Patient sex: M
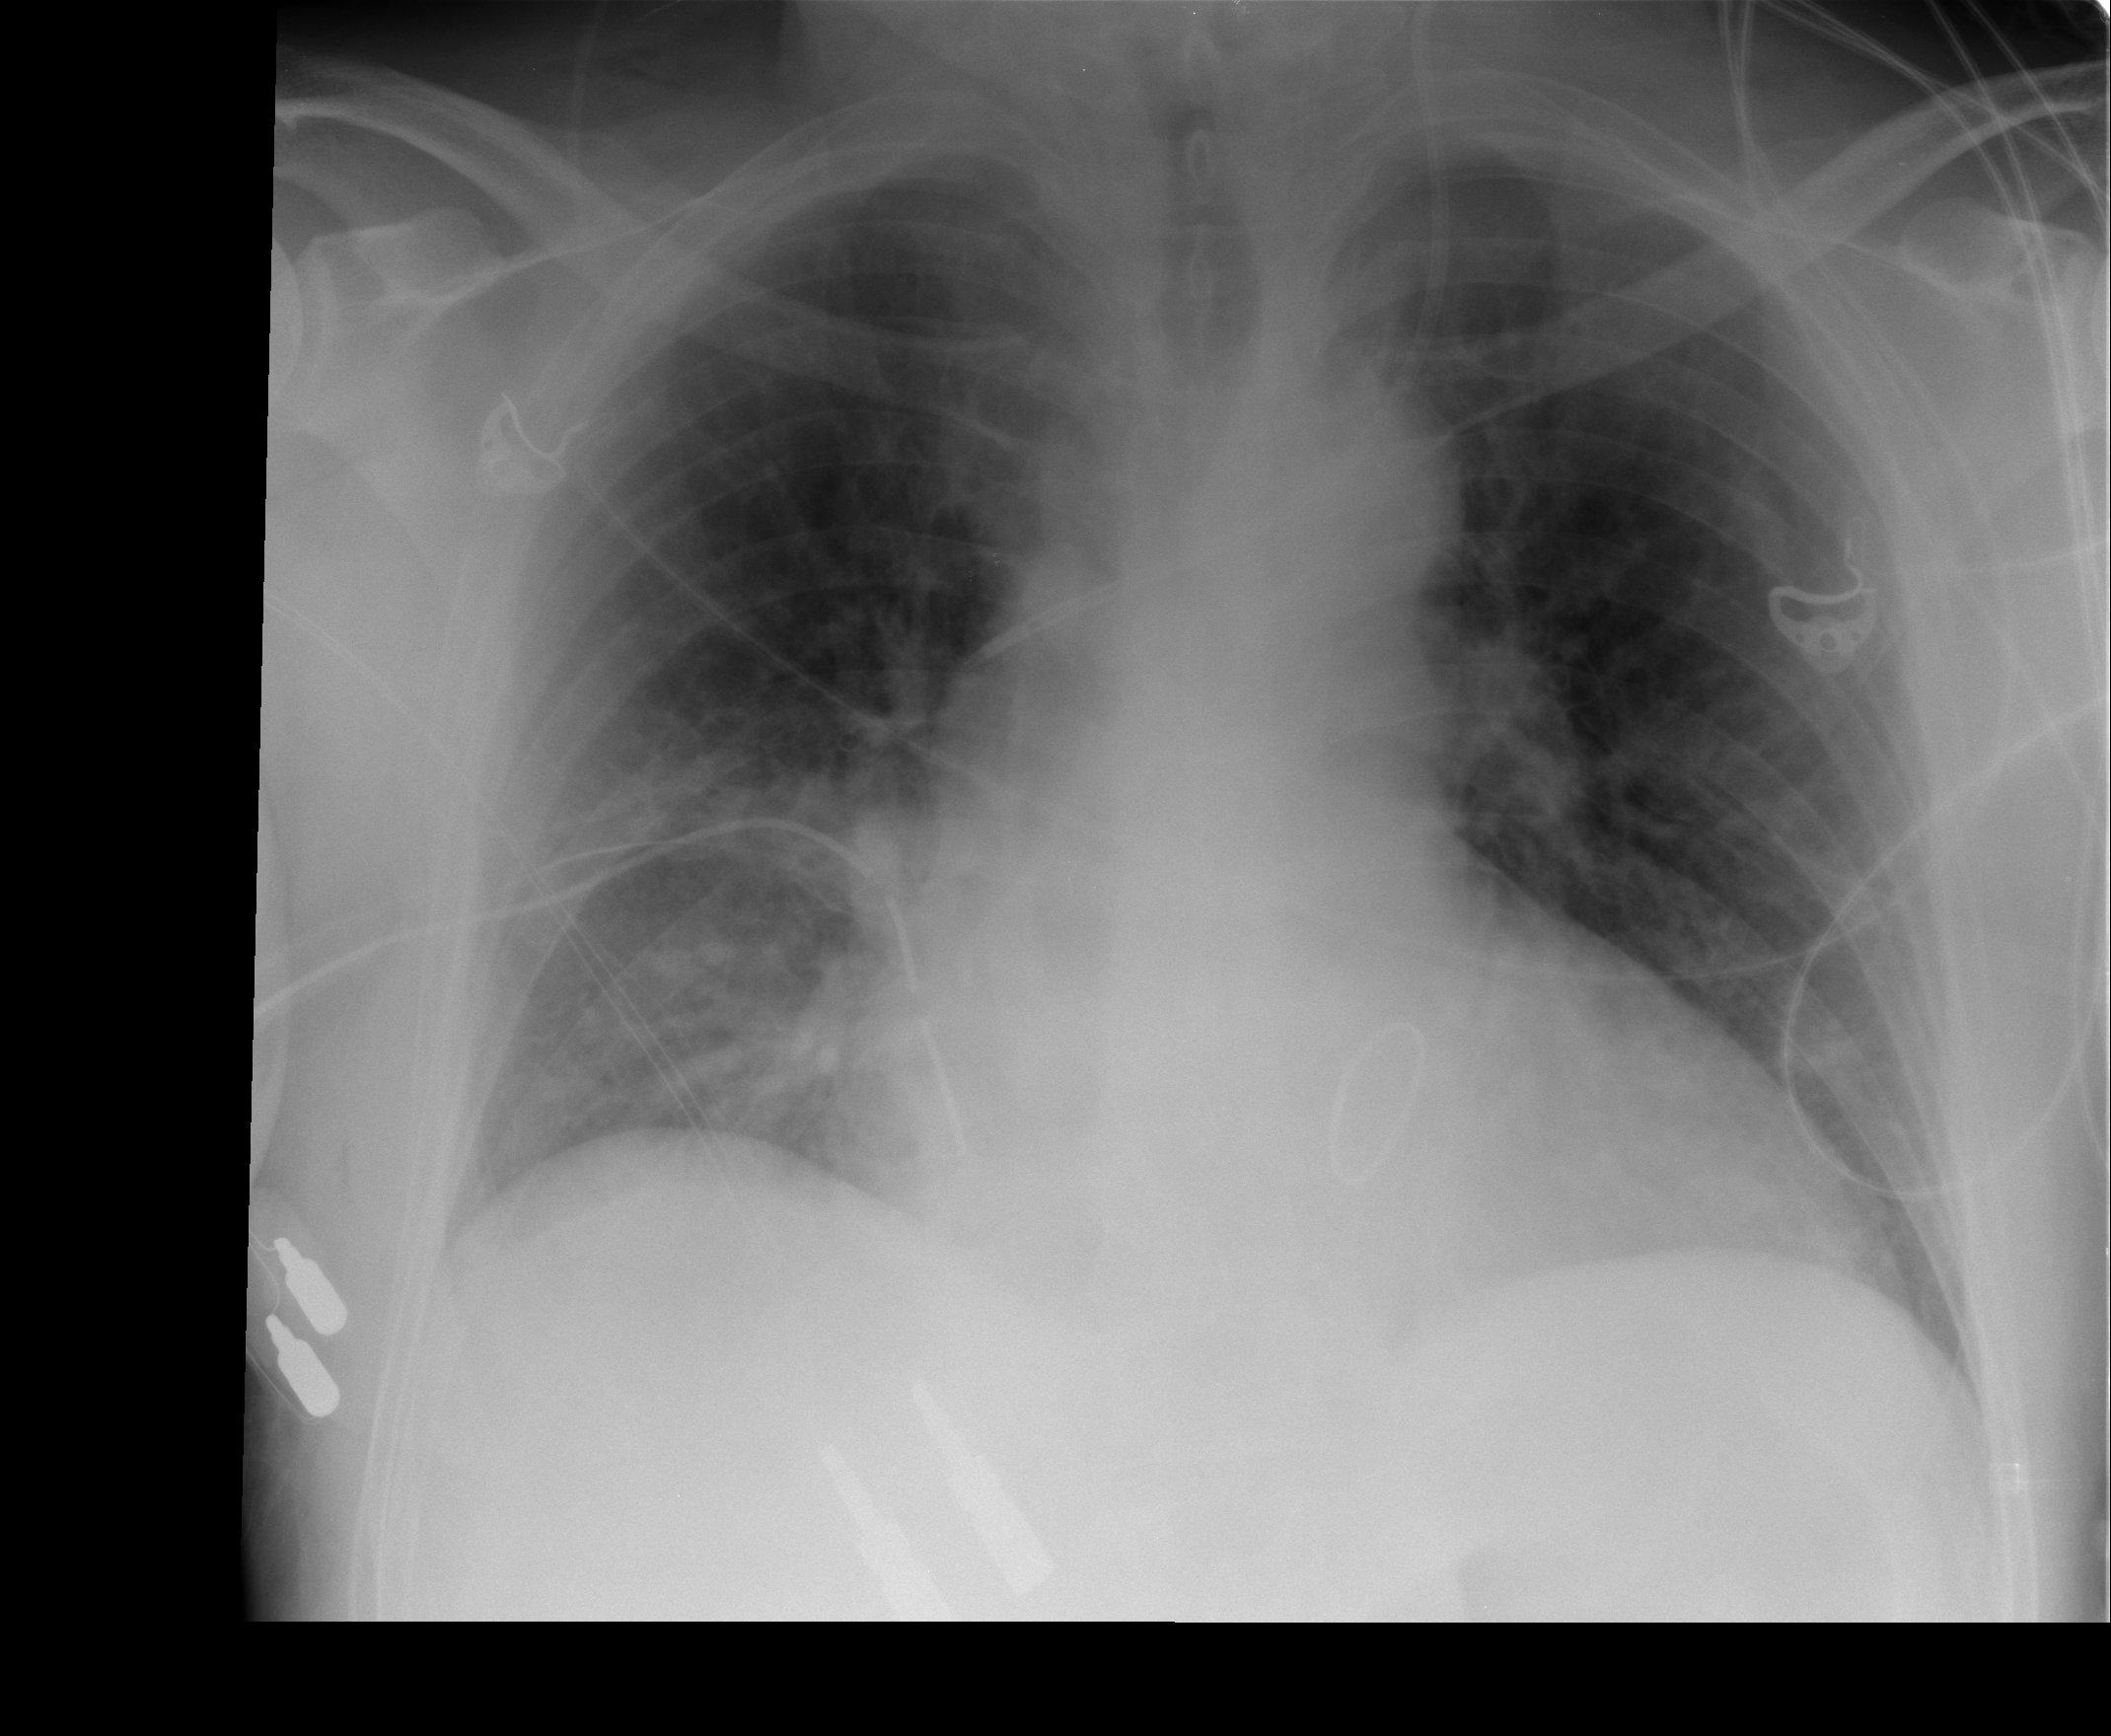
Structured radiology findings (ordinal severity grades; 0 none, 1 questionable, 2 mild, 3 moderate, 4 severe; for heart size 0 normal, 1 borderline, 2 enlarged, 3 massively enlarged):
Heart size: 2
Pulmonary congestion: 2
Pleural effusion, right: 0
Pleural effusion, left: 0
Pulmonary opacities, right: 1
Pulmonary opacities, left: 0
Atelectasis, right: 2
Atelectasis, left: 1